Interaction volume radius: 5 \u00c5
Interaction volume height: 10 \u00c5
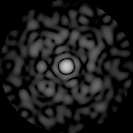
Disorder parameter: 0.8342